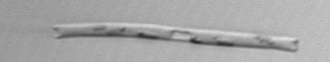
Label: Eucampia_morphytype1